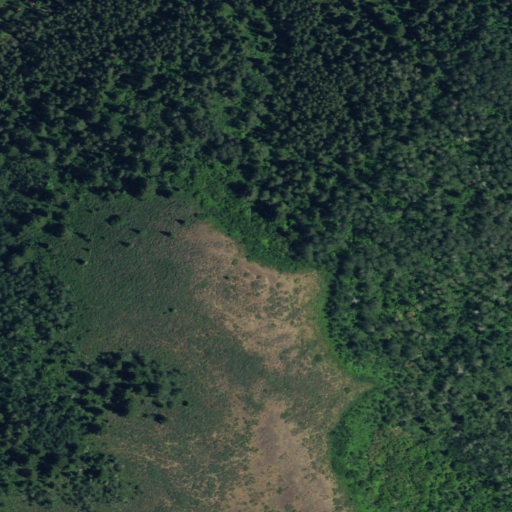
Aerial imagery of ridge(s) in Idaho named Boquet Ridge containing evergreen forest, shrub, deciduous forest, and grassland